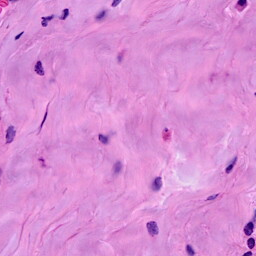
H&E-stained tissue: Breast